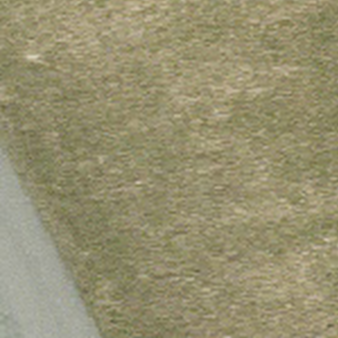
Label: other